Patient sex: M
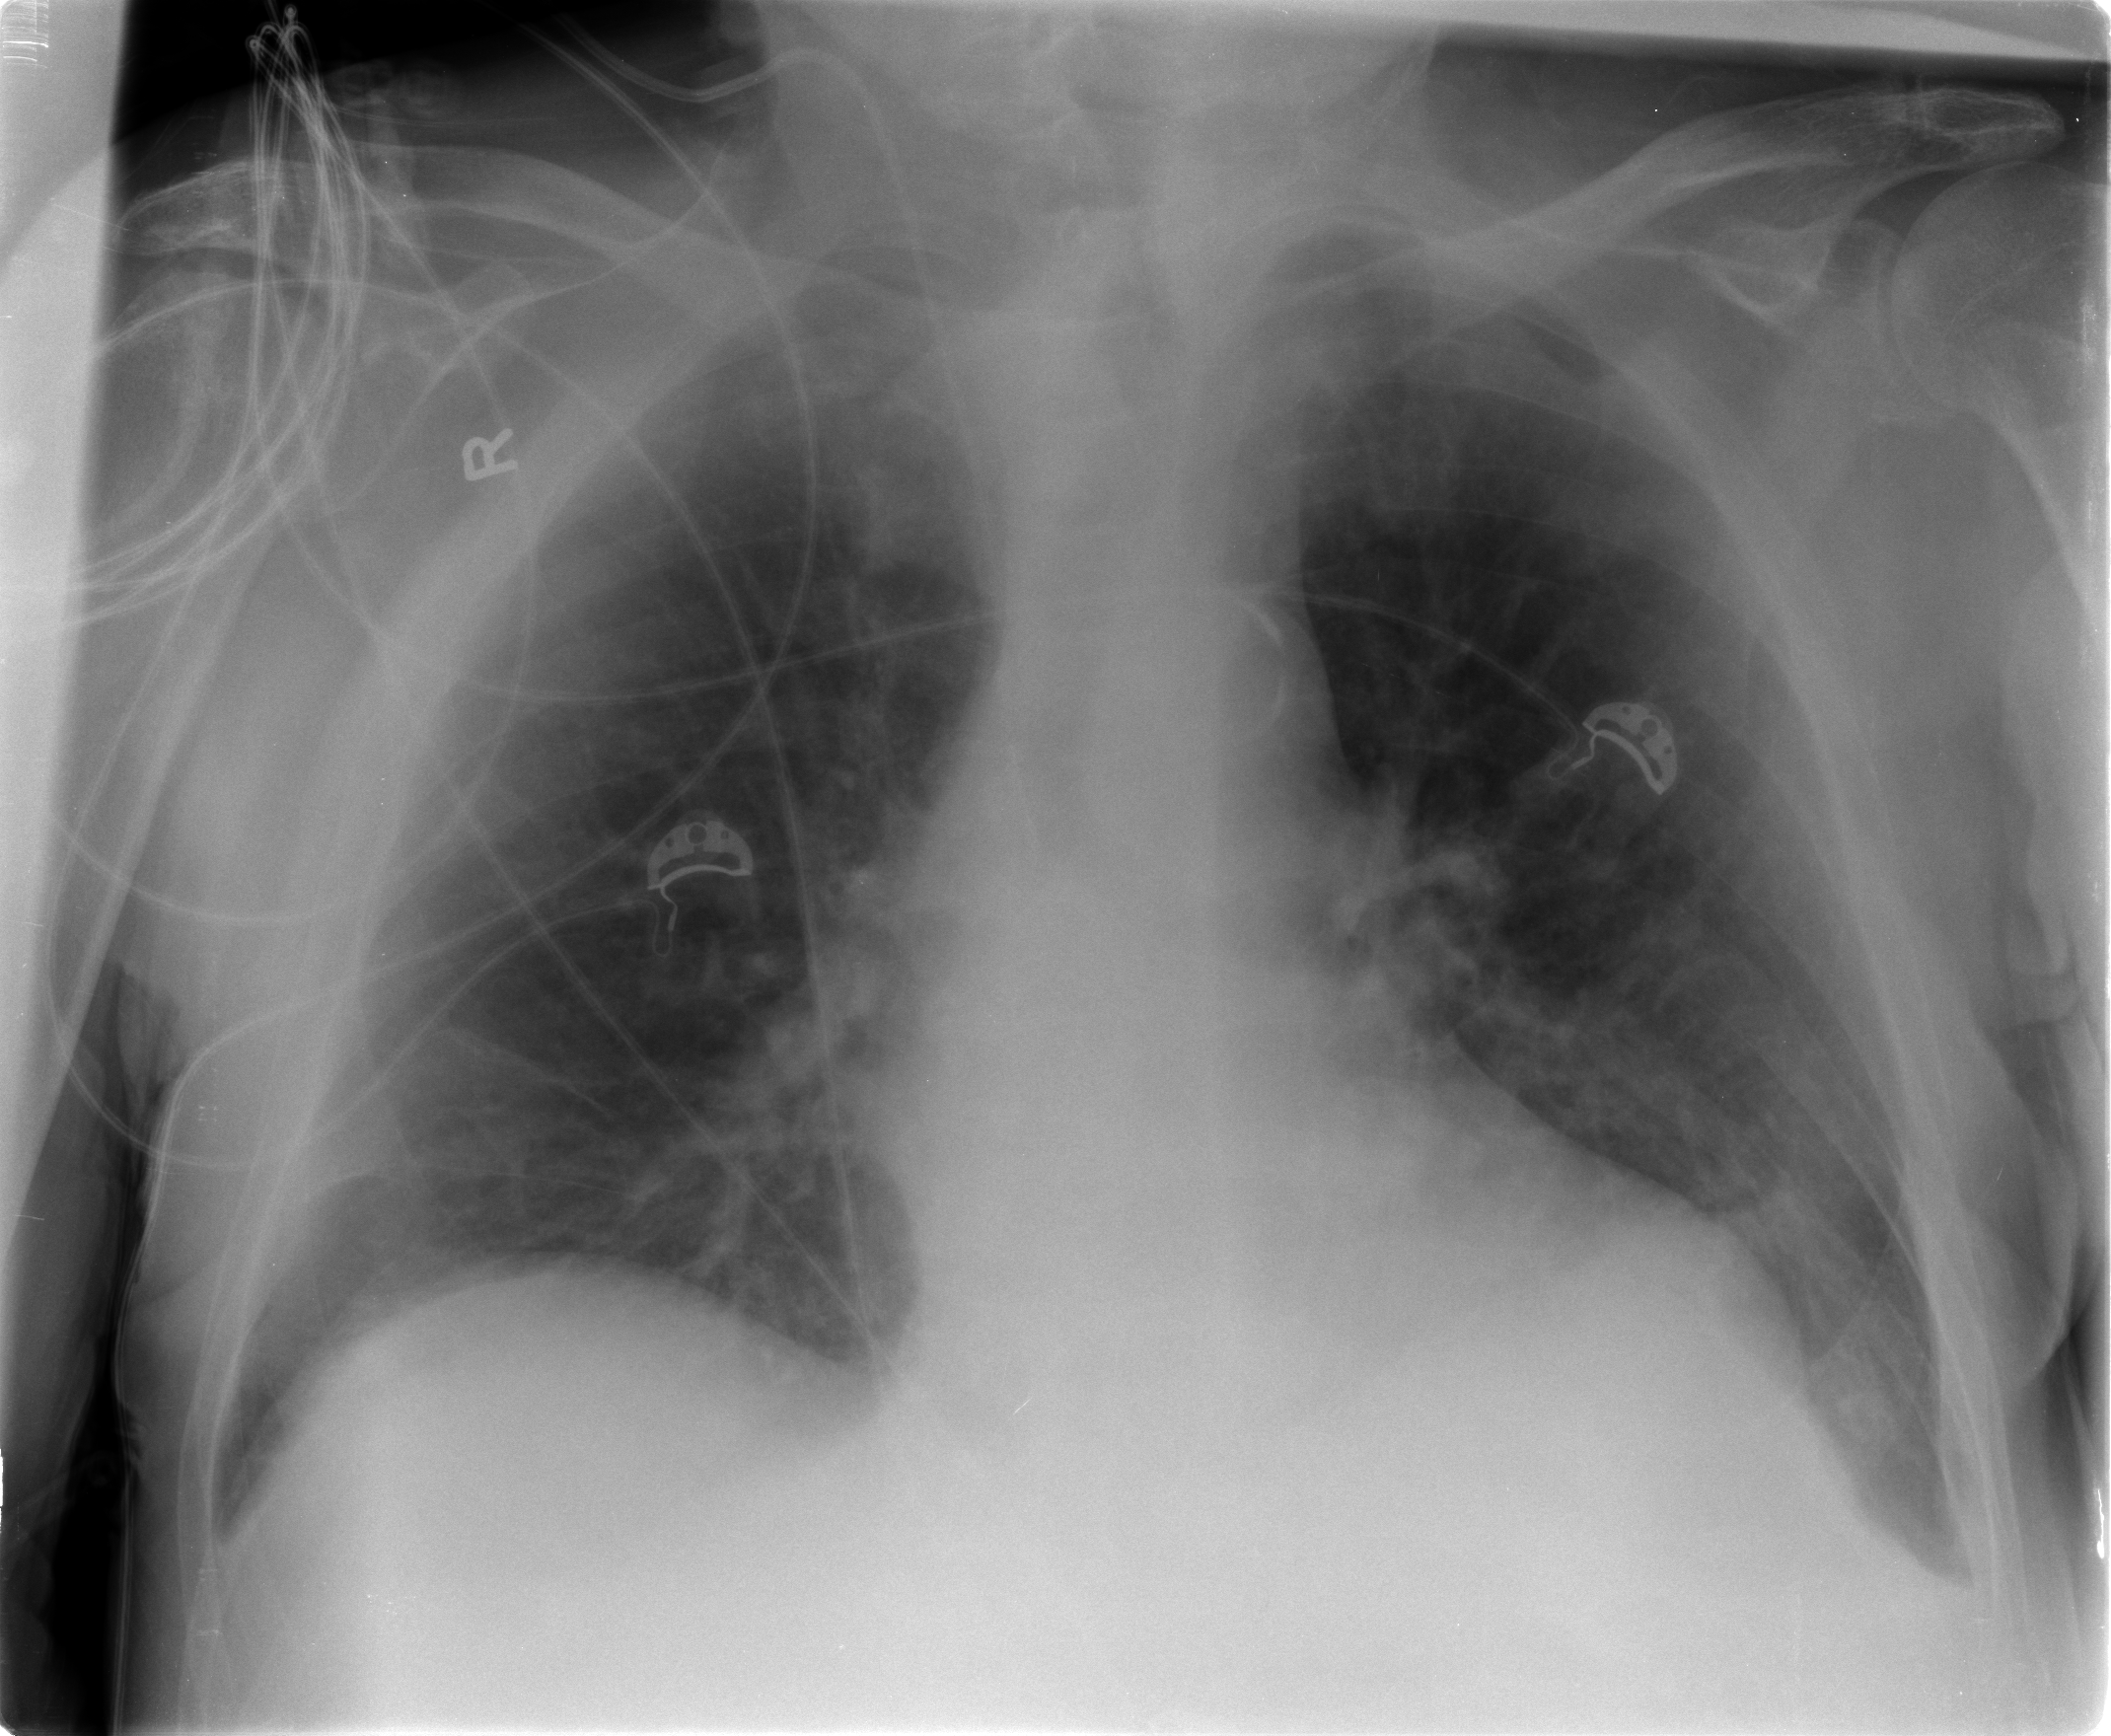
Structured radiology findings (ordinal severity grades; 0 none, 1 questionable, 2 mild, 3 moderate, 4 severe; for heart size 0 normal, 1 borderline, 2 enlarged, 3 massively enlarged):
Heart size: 1
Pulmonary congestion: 1
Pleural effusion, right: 0
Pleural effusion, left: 1
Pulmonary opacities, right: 0
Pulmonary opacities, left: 1
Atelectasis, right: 1
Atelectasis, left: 1